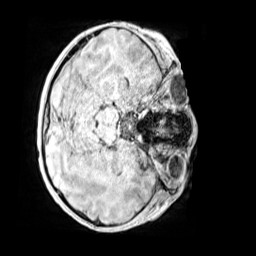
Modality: MP2RAGE
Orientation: axial
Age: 11
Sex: male
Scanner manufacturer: siemens
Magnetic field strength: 3 T
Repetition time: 4 s
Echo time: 0.00299 s